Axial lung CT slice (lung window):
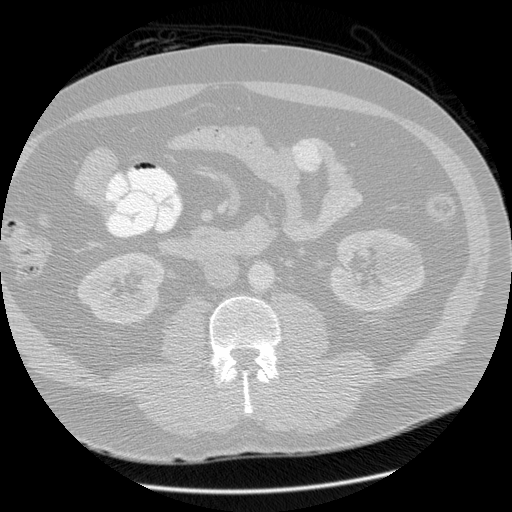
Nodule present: no